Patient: sex M, age 57
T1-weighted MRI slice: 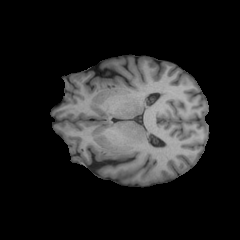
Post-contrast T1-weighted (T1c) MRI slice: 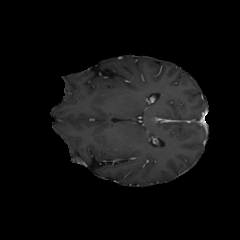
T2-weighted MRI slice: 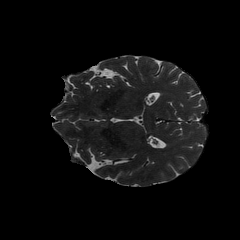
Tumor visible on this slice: no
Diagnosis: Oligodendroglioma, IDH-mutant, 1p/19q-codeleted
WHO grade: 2